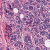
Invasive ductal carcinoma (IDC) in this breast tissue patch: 0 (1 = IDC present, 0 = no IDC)